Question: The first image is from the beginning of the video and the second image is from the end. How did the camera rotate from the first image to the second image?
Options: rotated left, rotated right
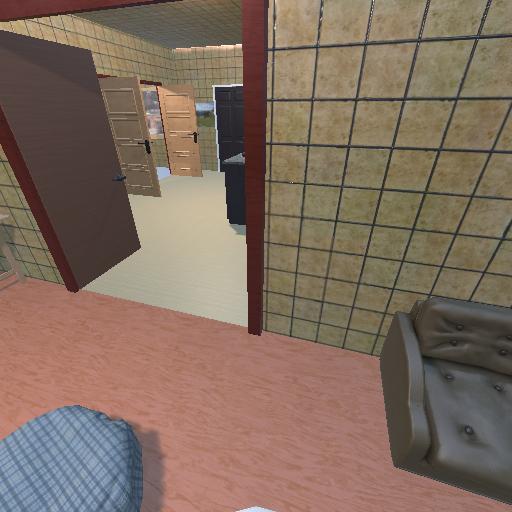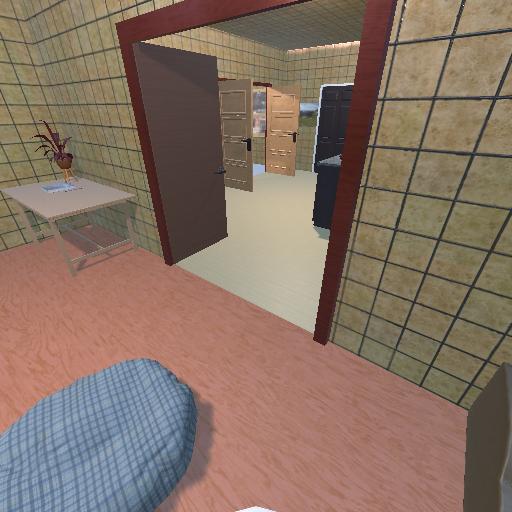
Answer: rotated left